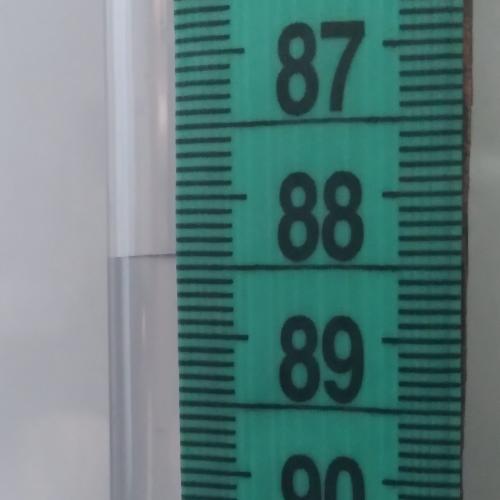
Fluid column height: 88.4 cm